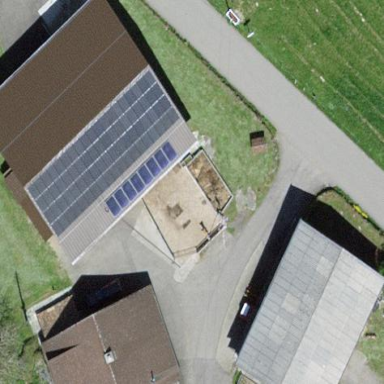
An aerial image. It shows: Farmyard in rural farm setting.